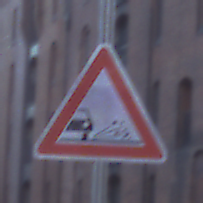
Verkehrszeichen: SplittSchotter
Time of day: SunriseSunset
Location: Outdoor (Urban)
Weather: Clear
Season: NotSpecified
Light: Natural